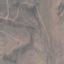
Land use / land cover: HerbaceousVegetation